Chest X-ray:
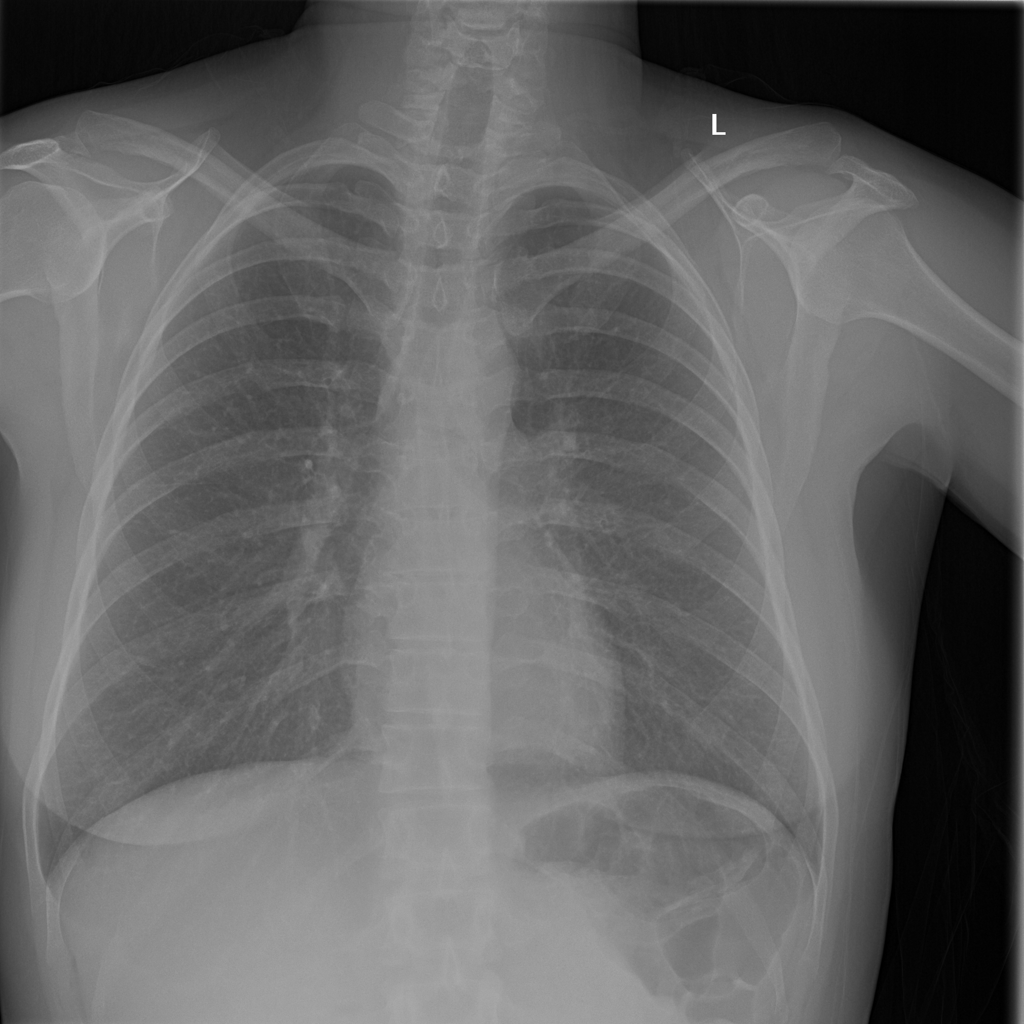
No abnormal finding: yes